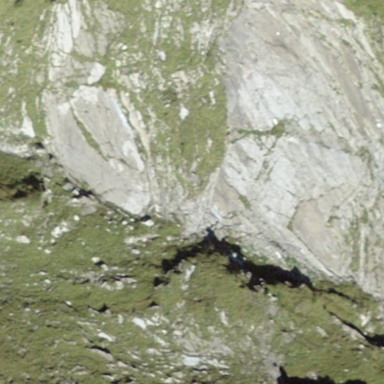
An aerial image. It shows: Landscape dominated by bare rock.